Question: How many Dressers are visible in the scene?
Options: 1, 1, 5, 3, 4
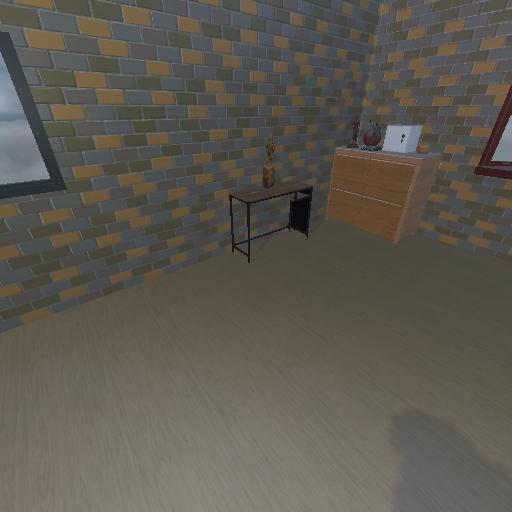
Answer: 1